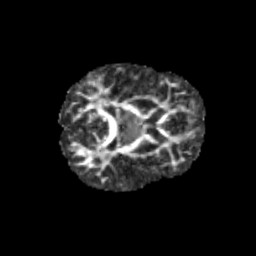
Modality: FA
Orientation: axial
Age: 9
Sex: male
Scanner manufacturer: siemens
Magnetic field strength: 3 T
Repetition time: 3.8 s
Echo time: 0.07 s